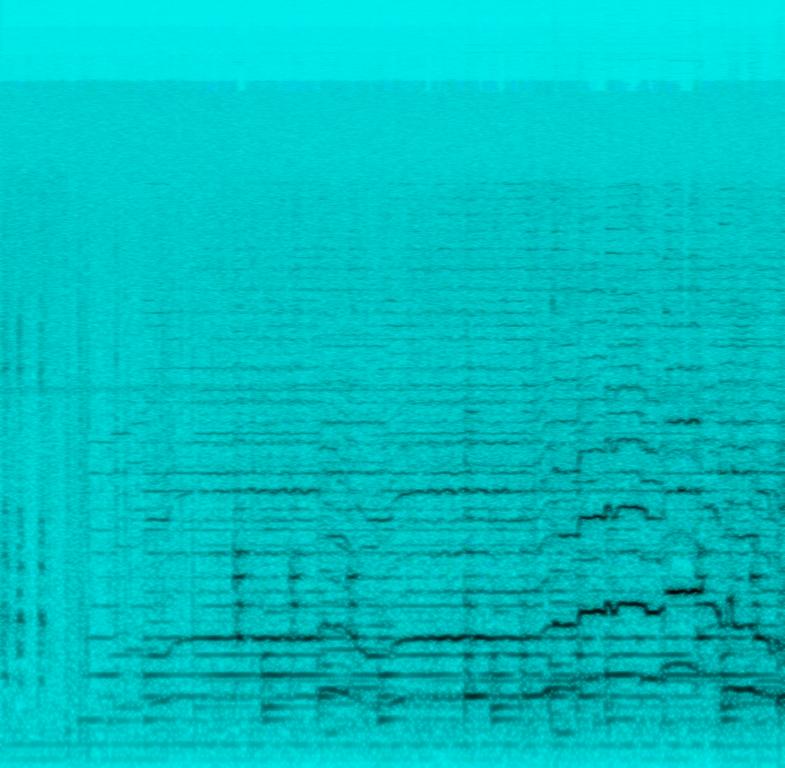
This is a Hindi film music piece. Initially, there is a female voice crying. Afterwards, an orchestra made up of a flute, a string element, a sitar and a piano starts playing an emotional tune. The atmosphere of the piece is heart-touching. It could be used in the soundtracks of Bollywood movies during heartbreaking scenes.